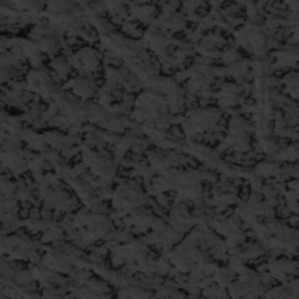
Label: frost